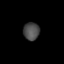
Tissue: prostate
Cell type: Epithelial cells
Senescence score: 0.2824
Nuclear area (px): 280
Mean DAPI intensity: 74.289